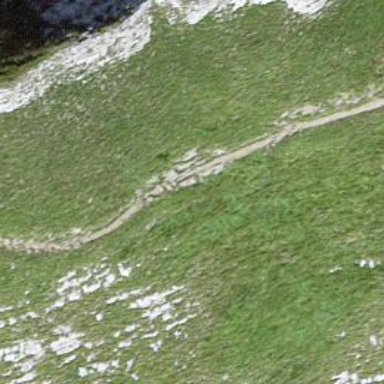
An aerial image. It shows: Path with excellent trail visibility on the ground.